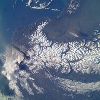
Label: cloud